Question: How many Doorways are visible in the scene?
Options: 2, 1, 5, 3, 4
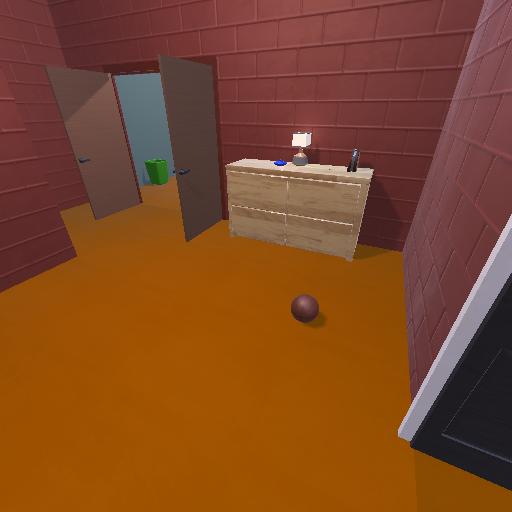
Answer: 2